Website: crate-barrel
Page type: store-pickup
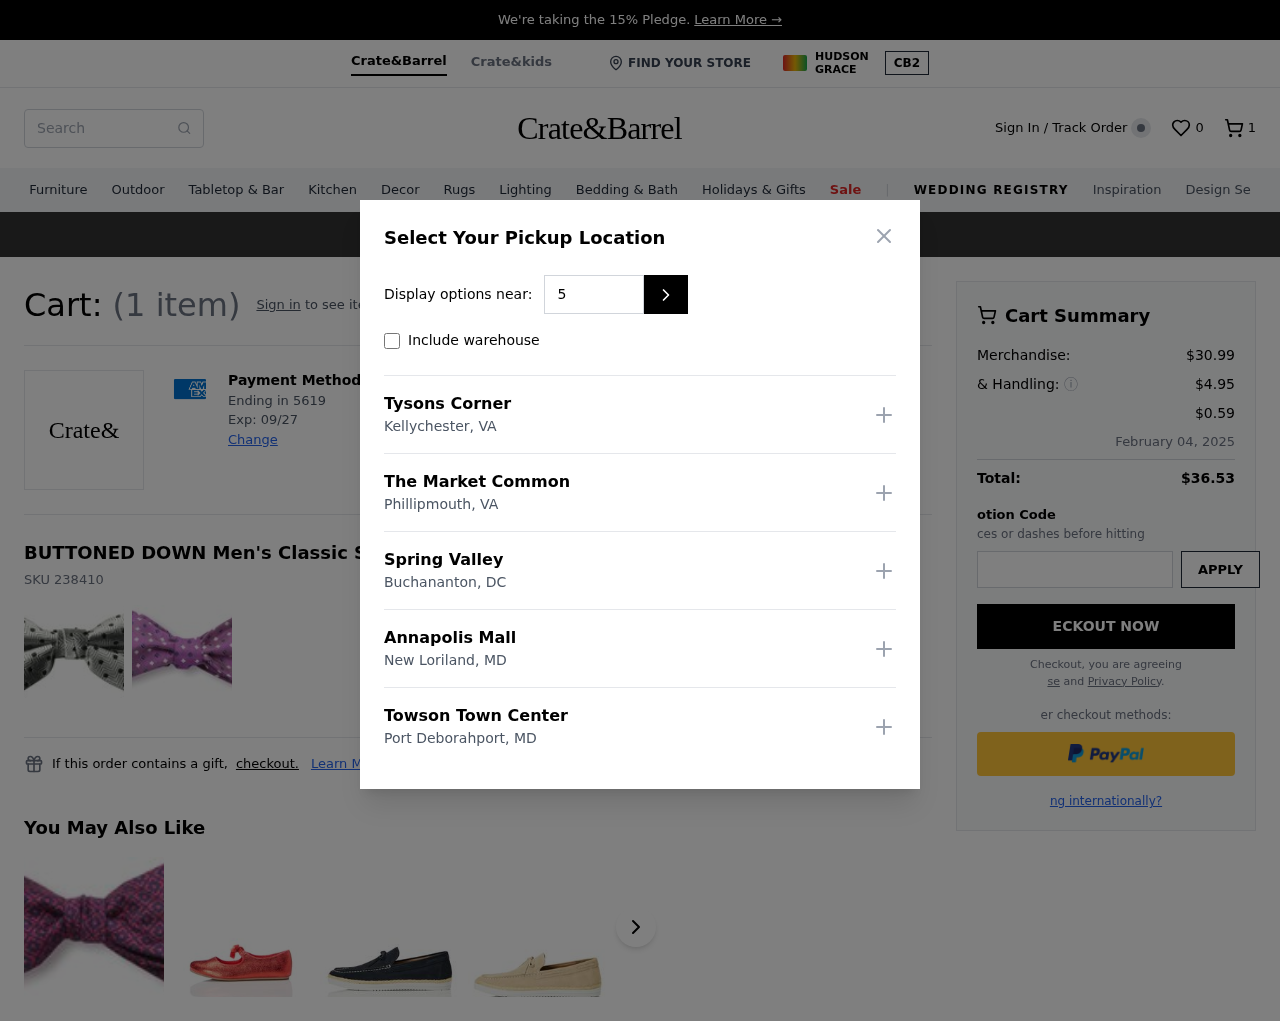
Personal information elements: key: PII_CARD_EXPIRY
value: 09/27
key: PII_CARD_LAST4
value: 5619
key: PII_LOCATION1_CITY
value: Kellychester
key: PII_LOCATION1_NAME
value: Tysons Corner
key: PII_LOCATION1_STATE
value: VA
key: PII_LOCATION2_CITY
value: Phillipmouth
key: PII_LOCATION2_NAME
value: The Market Common
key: PII_LOCATION2_STATE
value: VA
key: PII_LOCATION3_CITY
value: Buchananton
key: PII_LOCATION3_NAME
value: Spring Valley
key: PII_LOCATION3_STATE
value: DC
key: PII_LOCATION4_CITY
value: New Loriland
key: PII_LOCATION4_NAME
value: Annapolis Mall
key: PII_LOCATION4_STATE
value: MD
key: PII_LOCATION5_CITY
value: Port Deborahport
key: PII_LOCATION5_NAME
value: Towson Town Center
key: PII_LOCATION5_STATE
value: MD
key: PII_POSTCODE
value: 56987
Product elements: key: PRODUCT1_NAME
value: BUTTONED DOWN Men's Classic Silk Pre-Tied Bow Tie, silver dot, One Size
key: PRODUCT1_SKU
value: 238410
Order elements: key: ORDER_NUM_ITEMS
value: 1
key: ORDER_NUM_ITEMS
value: (1 item)
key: ORDER_SUBTOTAL
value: $30.99
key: ORDER_SHIPPING_COST
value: $4.95
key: ORDER_SURCHARGE
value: $0.59
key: ORDER_DELIVERY_DATE
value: February 04, 2025
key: ORDER_TOTAL
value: $36.53
Search elements: key: HEADER_SEARCH
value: Search
Other elements: key: WISHLIST_NUM_ITEMS
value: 0